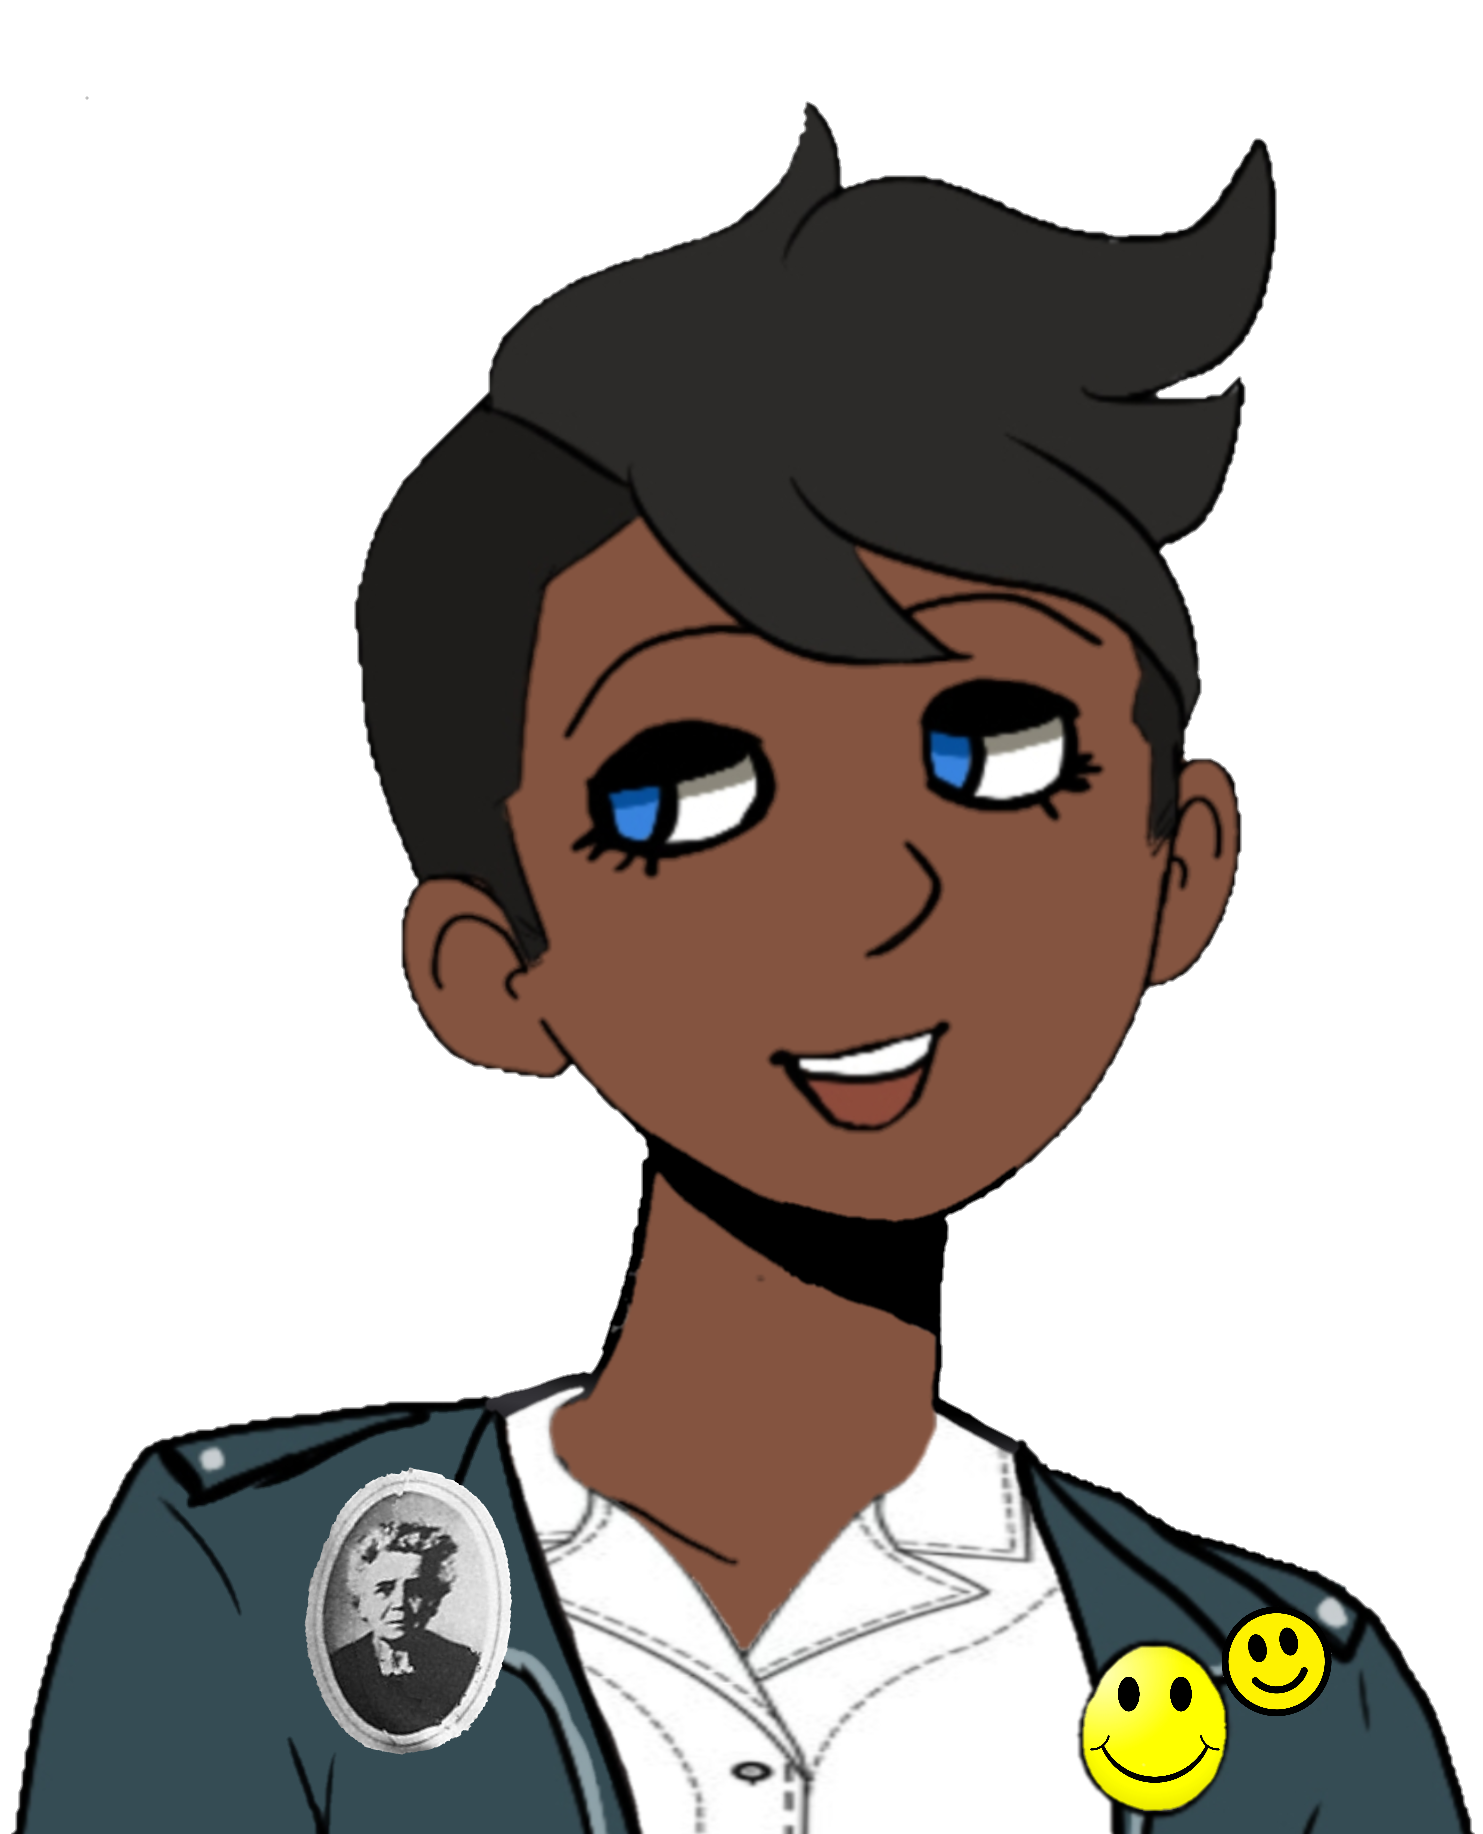
Label: 5_Ashbie_and_Enbie_Girl